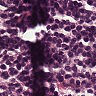
Metastatic tissue present: no